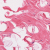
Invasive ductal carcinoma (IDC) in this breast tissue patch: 0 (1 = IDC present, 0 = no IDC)